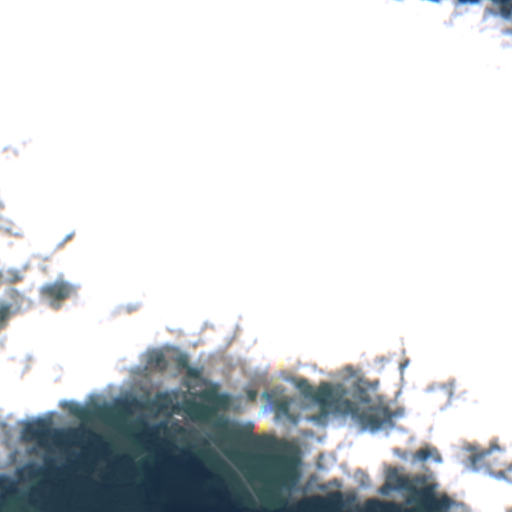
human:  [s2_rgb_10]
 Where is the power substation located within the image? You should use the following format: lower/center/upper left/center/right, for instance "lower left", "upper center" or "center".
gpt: The power substation is located in the lower left of the image.
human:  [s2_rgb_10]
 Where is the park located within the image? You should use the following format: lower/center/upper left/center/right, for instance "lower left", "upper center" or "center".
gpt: There is no park in the image.